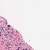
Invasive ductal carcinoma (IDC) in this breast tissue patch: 0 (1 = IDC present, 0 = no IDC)